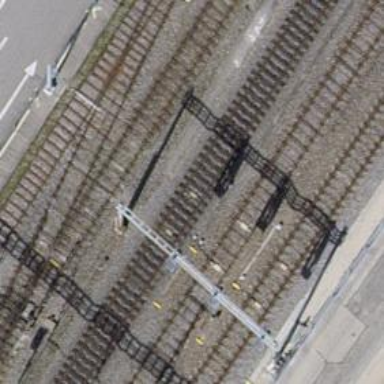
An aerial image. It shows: Single railway track with electrification through contact line.